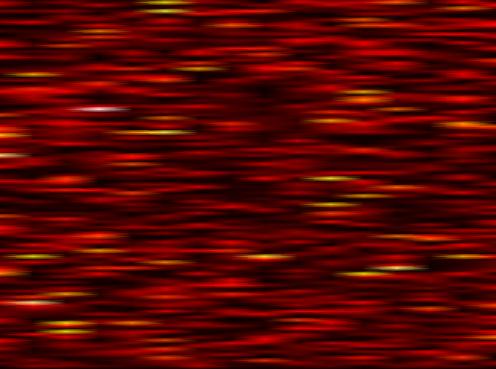
Label: WOLA